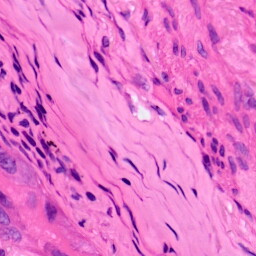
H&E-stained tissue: Lung